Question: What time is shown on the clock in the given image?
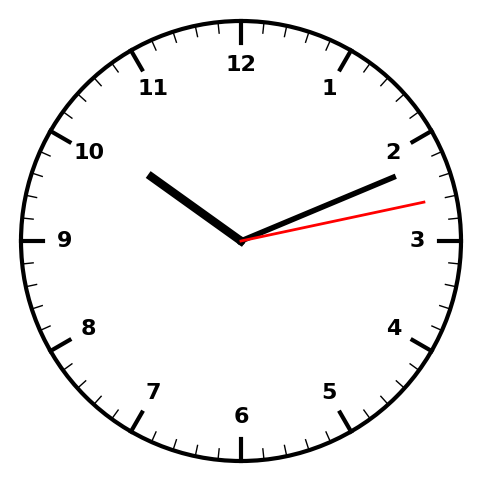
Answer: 10:11:13